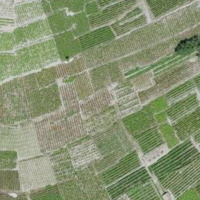
EUNIS habitat code: 40
Species observed at this site:
Prunus mahaleb